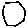
Label: hexagon